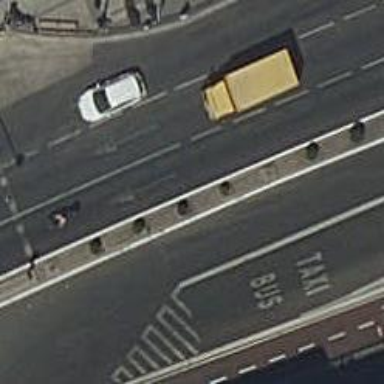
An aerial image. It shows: Kerb serving as barrier.